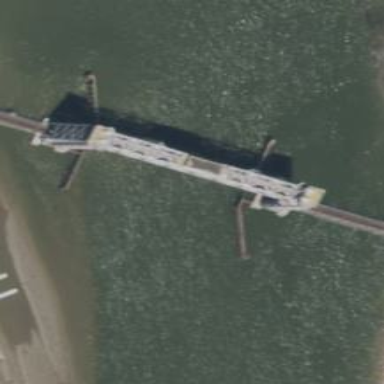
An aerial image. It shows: Movable railway bridge.